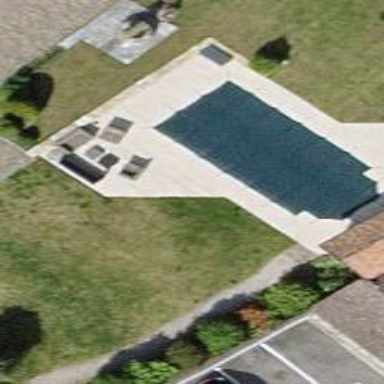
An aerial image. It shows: Swimming pool located in leisure land.